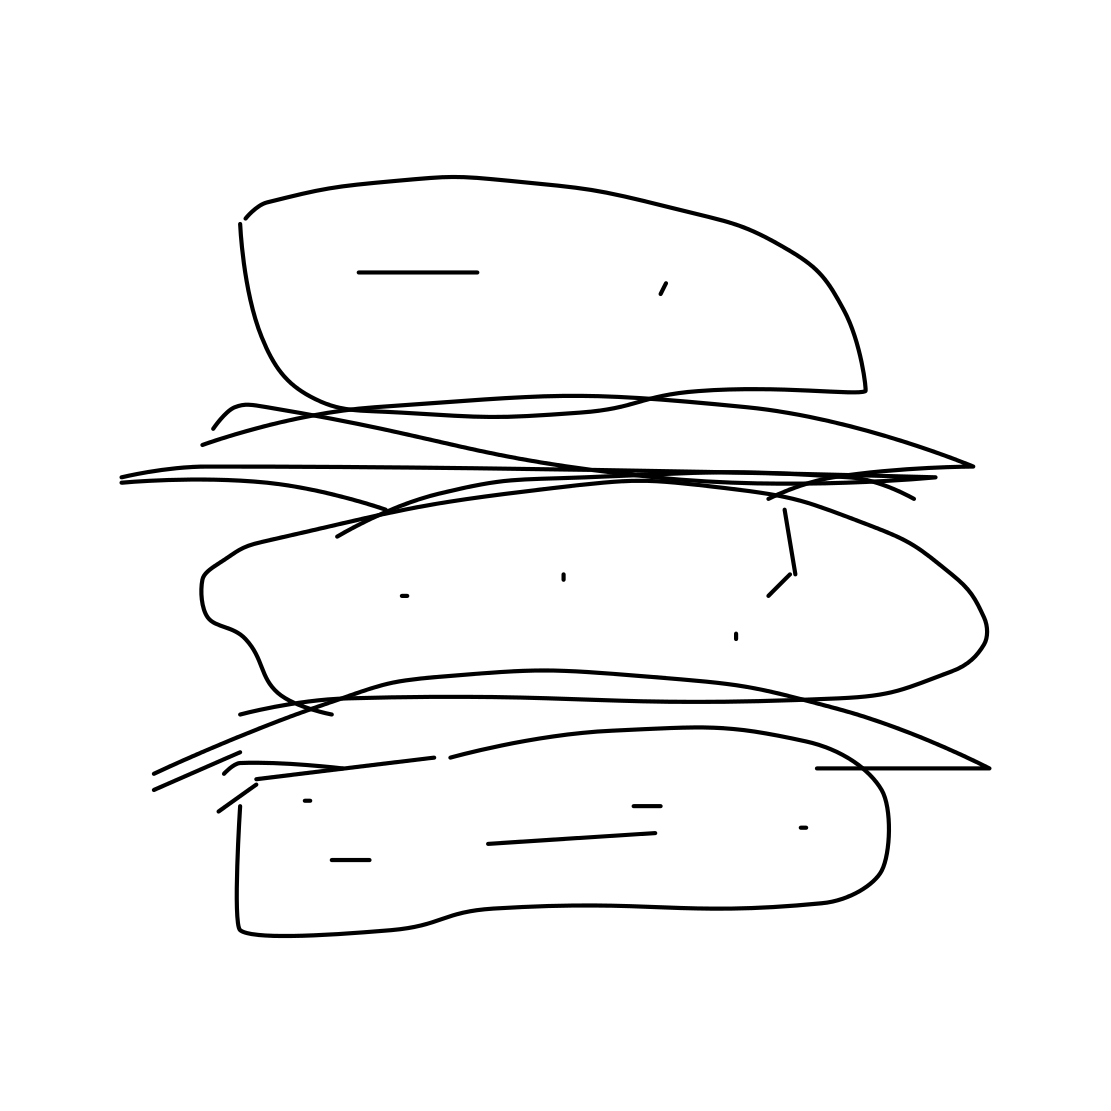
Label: hamburger